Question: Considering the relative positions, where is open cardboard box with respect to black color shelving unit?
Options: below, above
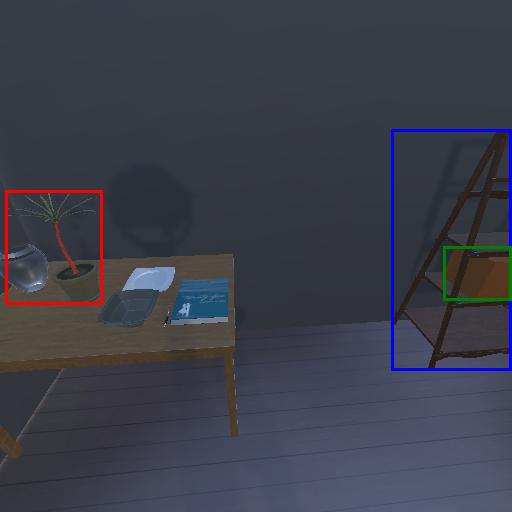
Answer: below